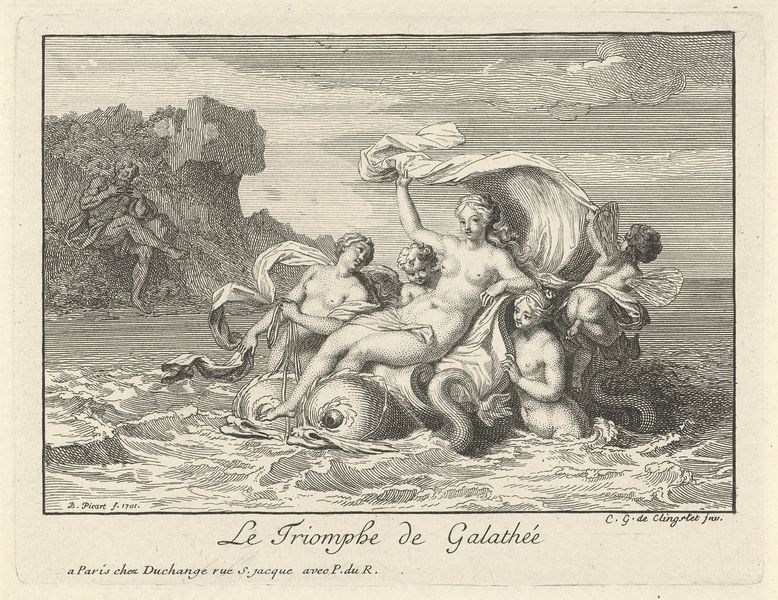
Titel: Triomf van Galatea
Künstler: Bernard Picart
Standort: Amsterdam
Institution: Rijksmuseum
Schlagwörter: gravure, nymphes, eau, ange, anges, vague, vagues, mer, drap, tissu, flûte, satyre, triton, triomphe, océan, dauphin, dauphins, galathée